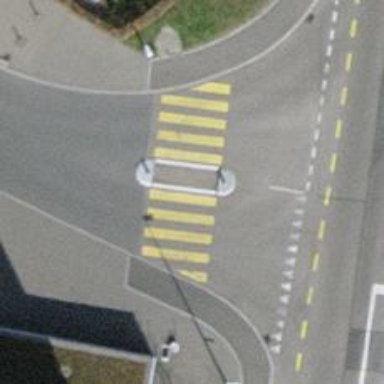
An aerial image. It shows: Asphalt footway with marked crossing that includes pedestrian island.